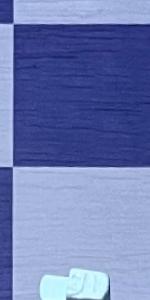
Label: Empty